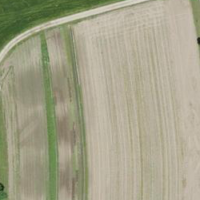
EUNIS habitat code: 52
Species observed at this site:
Cyperus esculentus